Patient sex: M
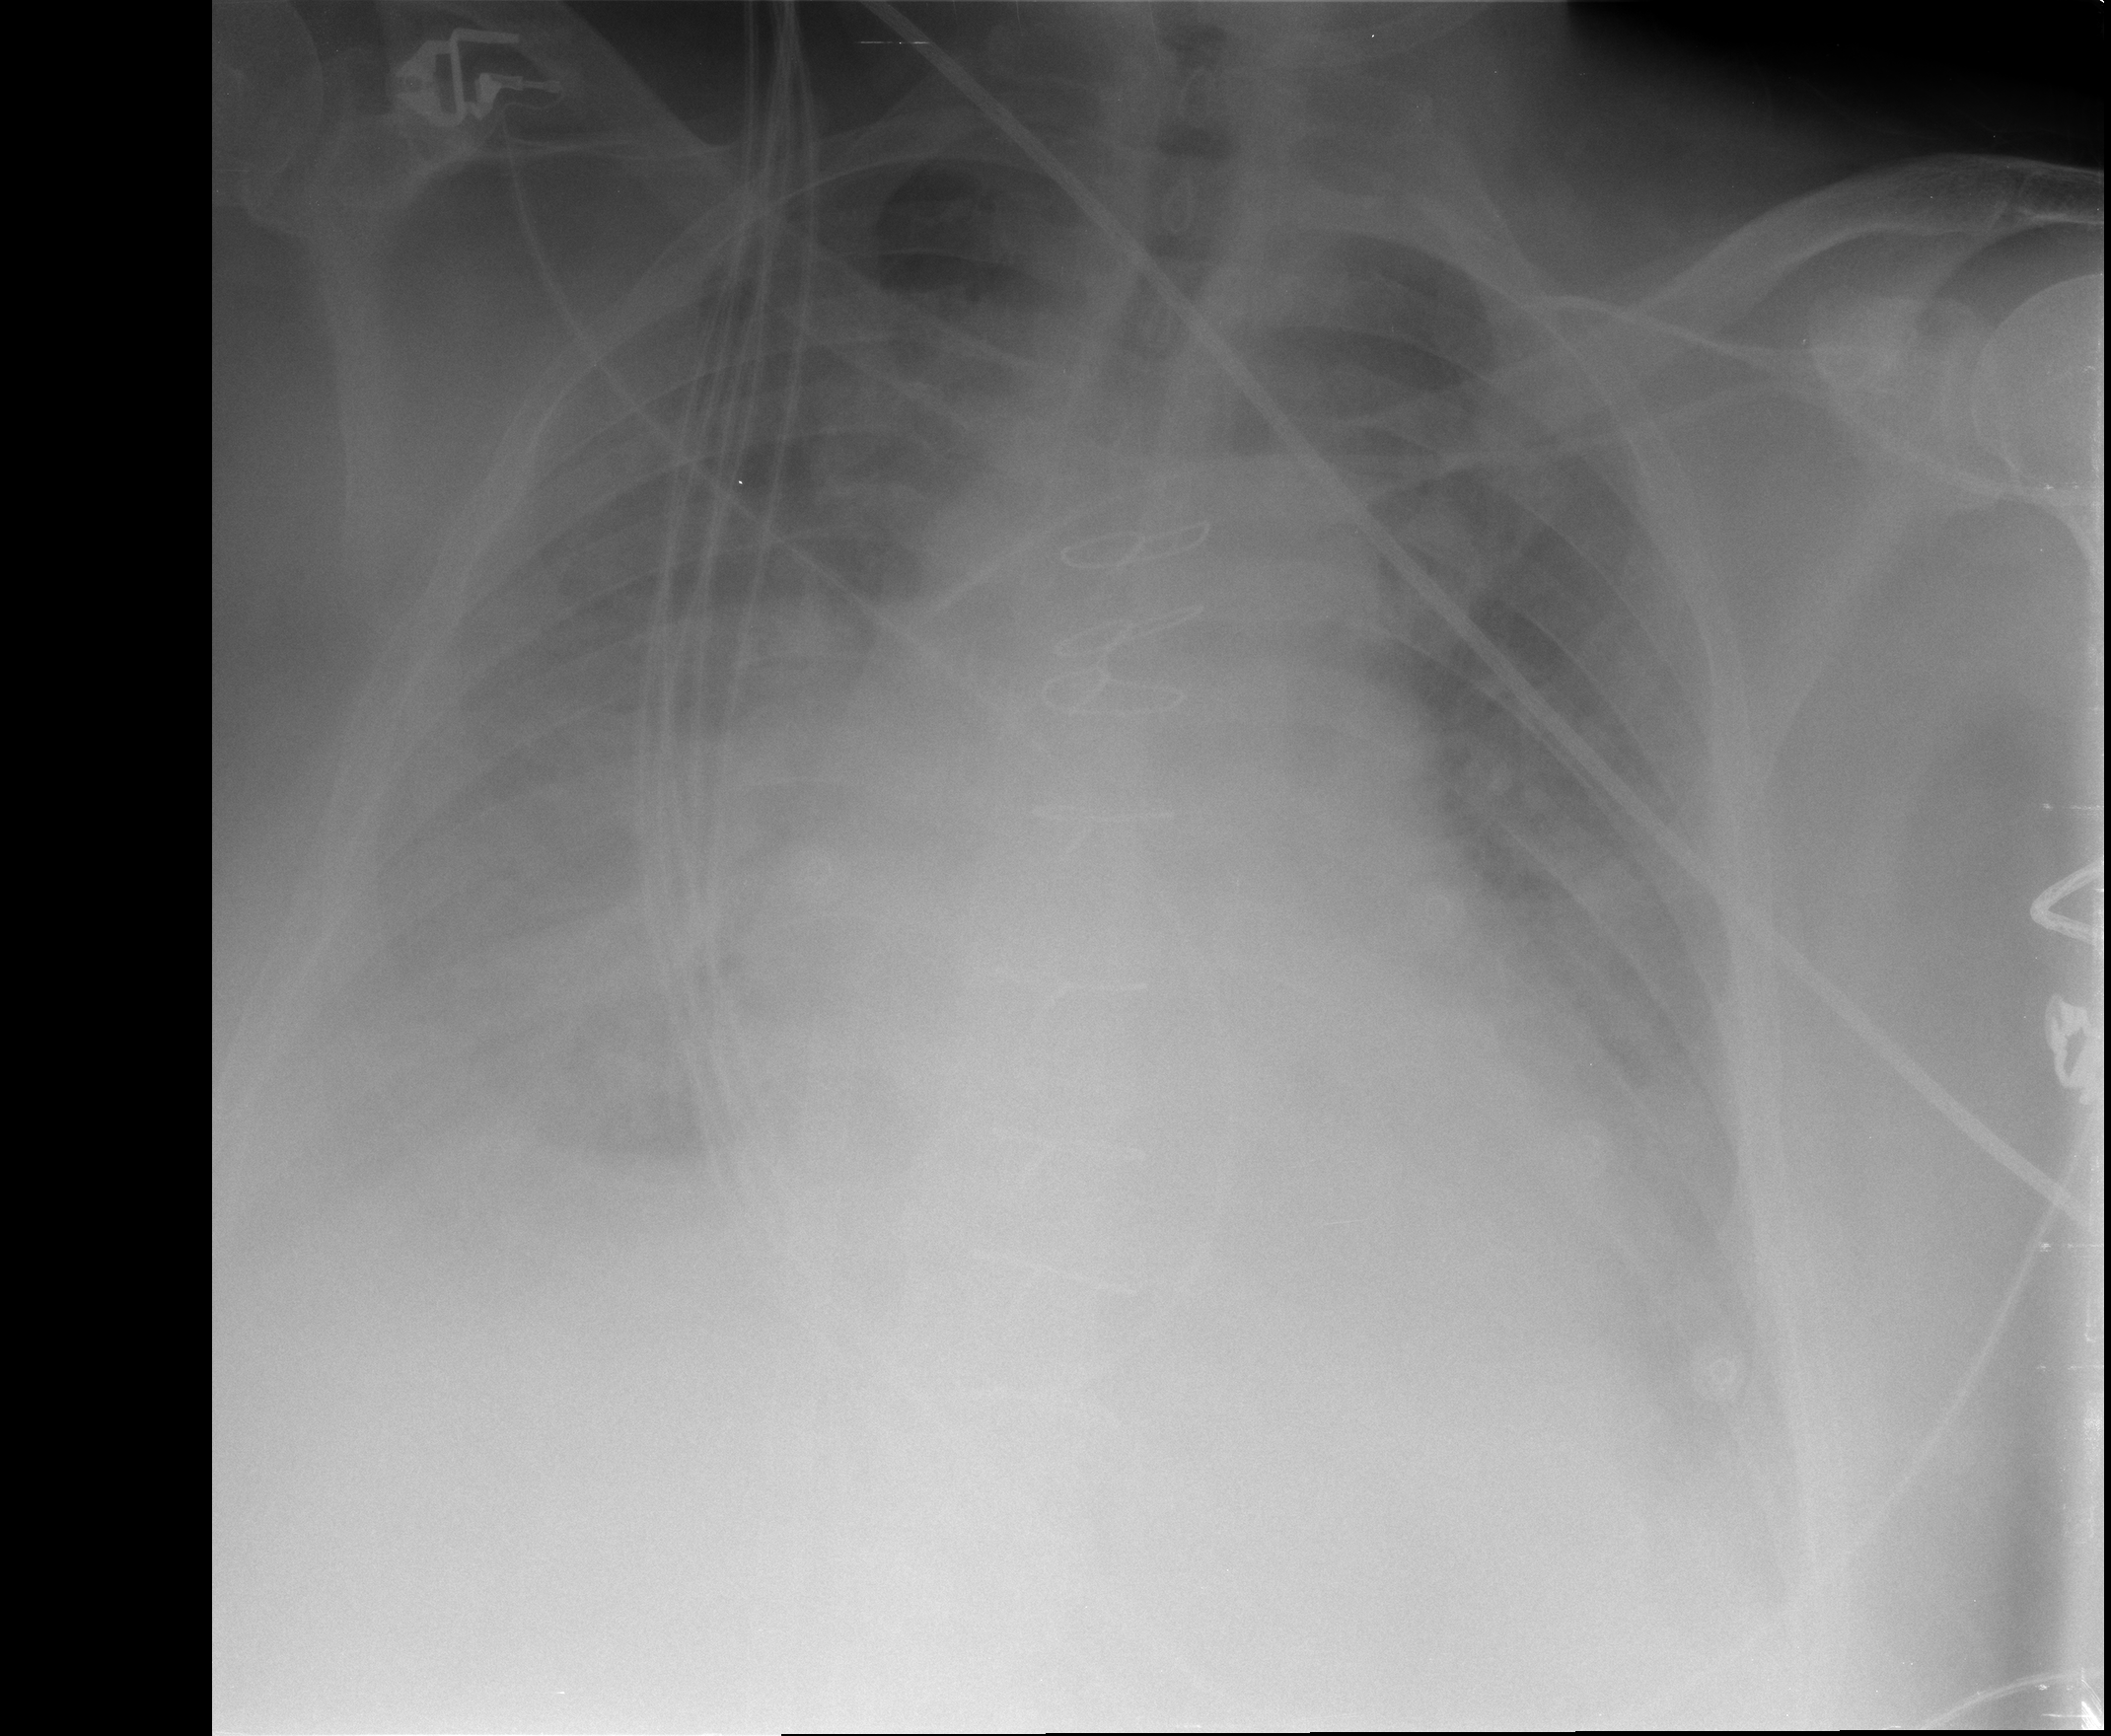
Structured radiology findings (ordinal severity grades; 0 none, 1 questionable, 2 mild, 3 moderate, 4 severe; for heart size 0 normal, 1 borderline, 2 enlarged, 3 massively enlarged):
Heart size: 2
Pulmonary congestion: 3
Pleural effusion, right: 3
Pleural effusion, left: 2
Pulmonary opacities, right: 3
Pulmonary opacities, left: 3
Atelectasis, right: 3
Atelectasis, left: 3